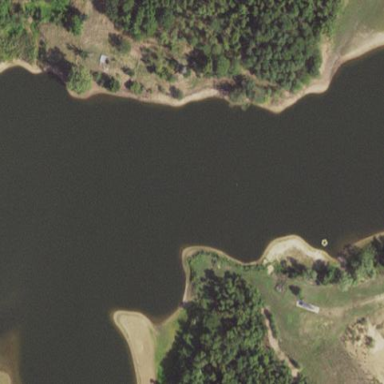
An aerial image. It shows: Beautiful lake surrounded by nature.